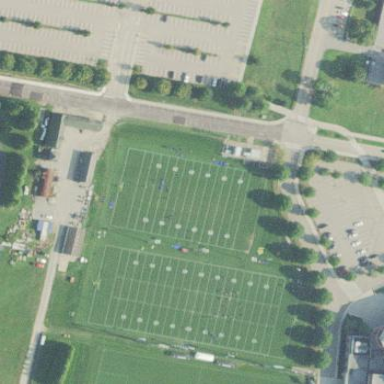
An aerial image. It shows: Pitch for American football.